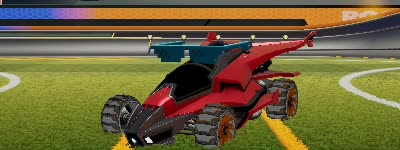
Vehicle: aftershock